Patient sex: M
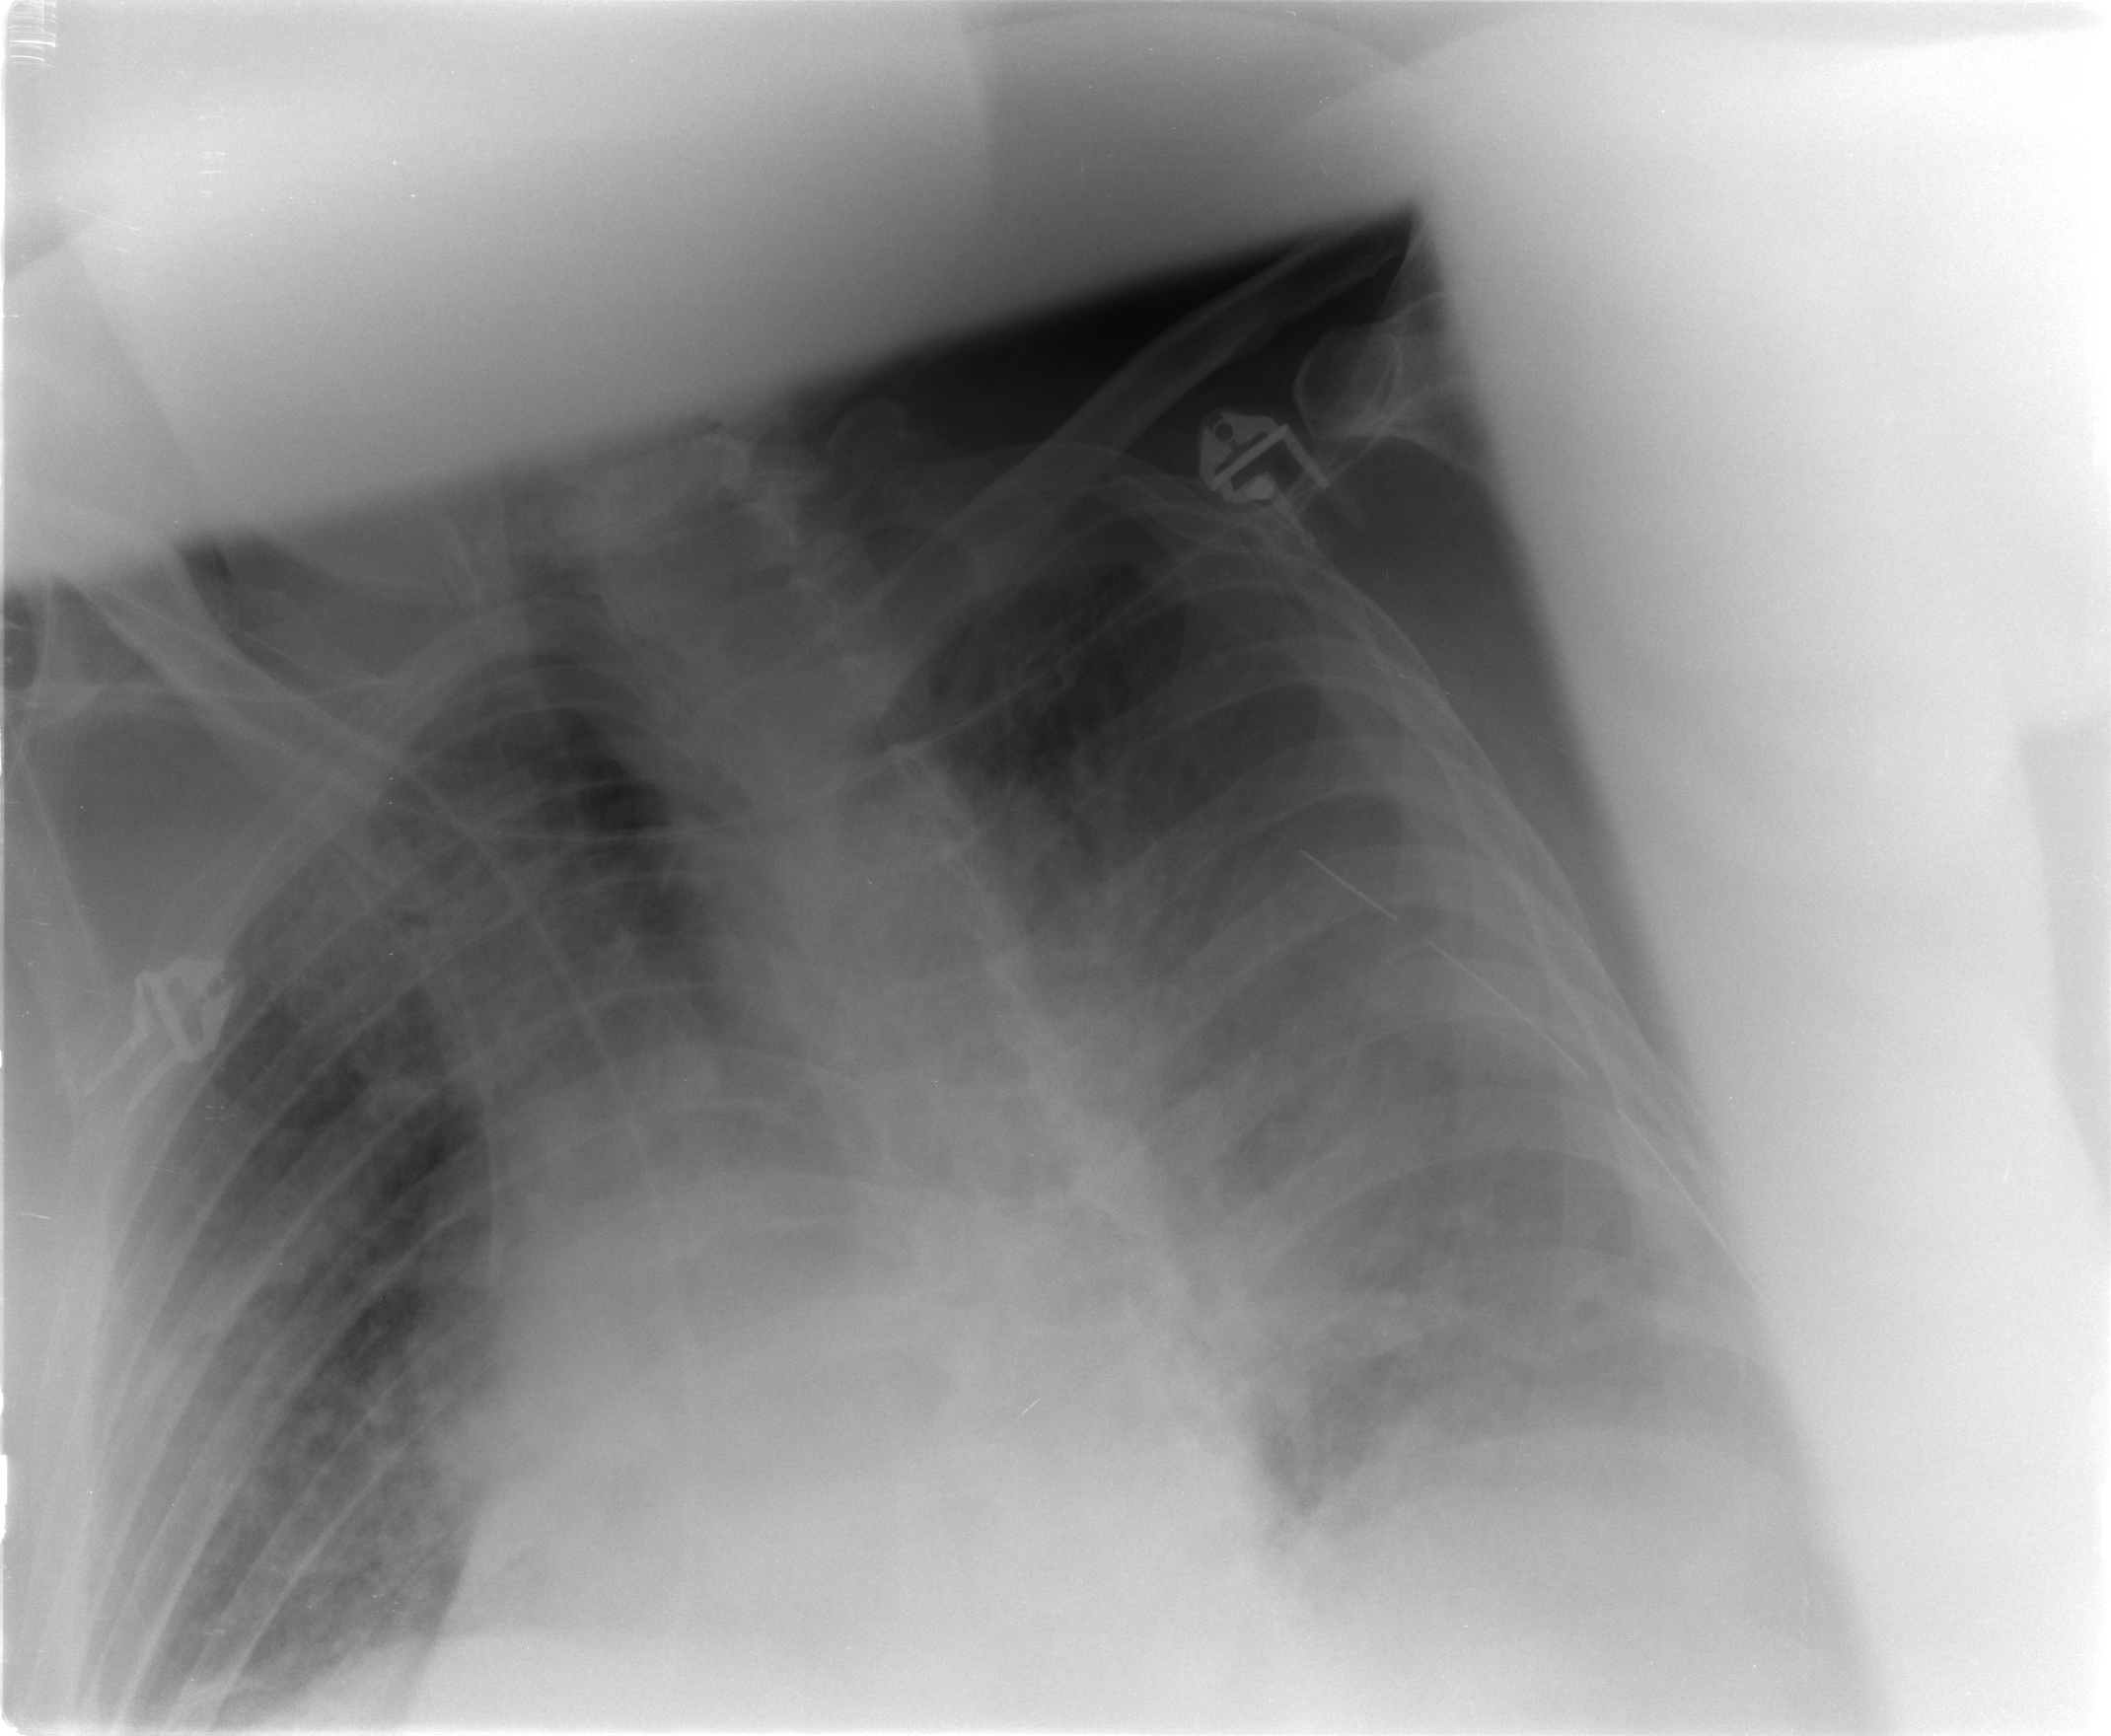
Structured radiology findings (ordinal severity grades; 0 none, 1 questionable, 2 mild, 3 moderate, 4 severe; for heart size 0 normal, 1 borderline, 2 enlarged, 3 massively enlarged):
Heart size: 2
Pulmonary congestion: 0
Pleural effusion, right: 1
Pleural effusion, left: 3
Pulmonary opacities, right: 2
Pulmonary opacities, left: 1
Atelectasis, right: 2
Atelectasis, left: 4